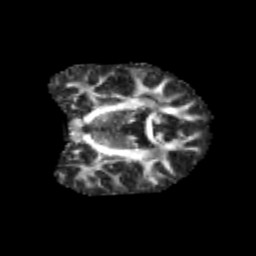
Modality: FA
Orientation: coronal
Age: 12
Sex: male
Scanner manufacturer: siemens
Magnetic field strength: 3 T
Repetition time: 3.8 s
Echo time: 0.07 s